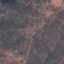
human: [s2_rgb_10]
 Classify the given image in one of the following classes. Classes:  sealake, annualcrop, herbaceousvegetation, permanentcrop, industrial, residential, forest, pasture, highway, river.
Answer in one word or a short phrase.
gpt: HerbaceousVegetation